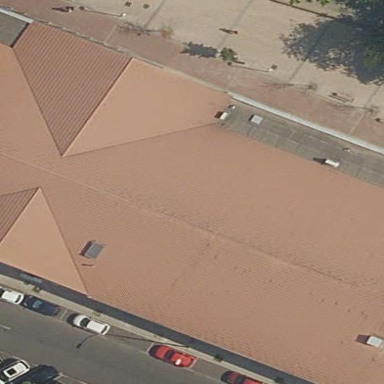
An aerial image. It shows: Supermarket located in building.